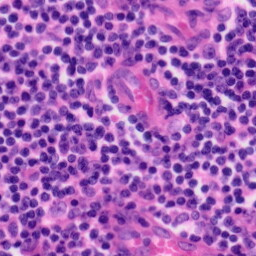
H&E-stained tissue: Tonsil